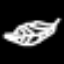
Label: leaf